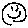
Label: smiley face